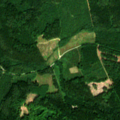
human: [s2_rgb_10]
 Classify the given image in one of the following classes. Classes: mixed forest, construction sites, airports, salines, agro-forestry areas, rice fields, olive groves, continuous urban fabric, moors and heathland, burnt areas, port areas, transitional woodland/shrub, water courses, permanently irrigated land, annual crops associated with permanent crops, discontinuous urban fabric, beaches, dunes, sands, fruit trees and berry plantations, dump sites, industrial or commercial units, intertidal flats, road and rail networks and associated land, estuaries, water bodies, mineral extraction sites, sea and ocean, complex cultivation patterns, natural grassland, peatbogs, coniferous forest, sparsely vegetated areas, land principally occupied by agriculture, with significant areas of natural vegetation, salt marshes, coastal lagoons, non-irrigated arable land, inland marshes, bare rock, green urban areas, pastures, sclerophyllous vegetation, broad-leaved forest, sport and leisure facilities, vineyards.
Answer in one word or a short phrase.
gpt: coniferous forest, mixed forest